Question: I have a sample C# Application which have 4 buttons like this:

I want when I press a UP button respective the others to be pressed the correspondent button from C# Application (when window is focused) and keeps being pressed simultaneously with keyboard. How to do this? I've tried with and but I think I'm a little bit confused.
LE: And to have somewhat possibility to press 2 buttons simultaneously:
======================================================
Edit Later: I can't really understand. I've created a new project. The whole code is:
'''
using System;
using System.Collections.Generic;
using System.ComponentModel;
using System.Data;
using System.Drawing;
using System.Linq;
using System.Text;
using System.Threading.Tasks;
using System.Windows.Forms;
namespace test3
{
public partial class Form1 : Form
{
public Form1()
{
InitializeComponent();
this.KeyDown += Form1_KeyDown;
}
private void Form1_KeyDown(object sender, KeyEventArgs e)
{
if (e.KeyCode == Keys.Up) { MessageBox.Show("|"); }
}
}
}
'''
This is the whole code of new project, Why isn't showing te message box when press Up button from keybard? It is working for letters...
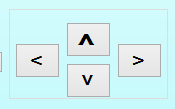
Answer: According to <URL>:
'''
protected override bool ProcessCmdKey(ref Message msg, Keys keyData)
{
switch (keyData)
{
case Keys.Right:
button1.PerformClick();
return true;
case Keys.Left:
//...
default:
return base.ProcessCmdKey(ref msg, keyData);
}
}
'''